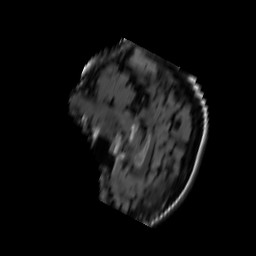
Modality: FLAIR
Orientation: sagittal
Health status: ill
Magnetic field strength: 3 T